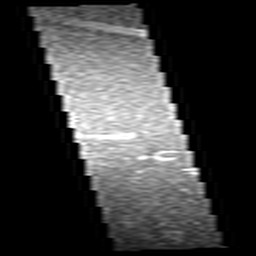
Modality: angio
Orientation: sagittal
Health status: ill
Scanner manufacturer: siemens
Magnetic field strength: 3 T
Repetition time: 0.022 s
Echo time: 0.00348 s